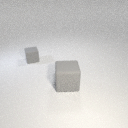
small gray rubber cube behind large gray rubber cube